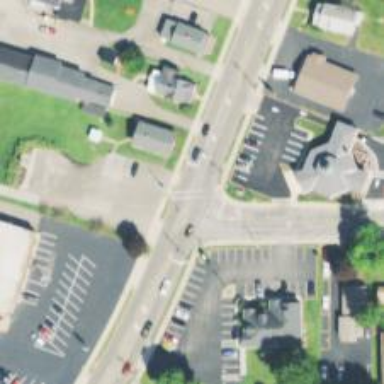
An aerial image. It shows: Marked road crossing.